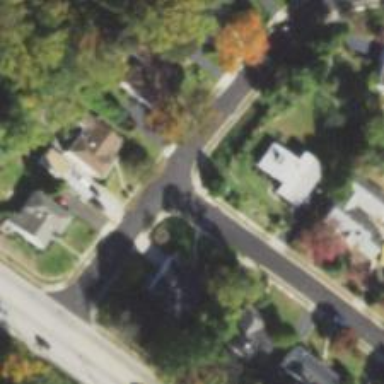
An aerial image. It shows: Unmarked crossing on the road.